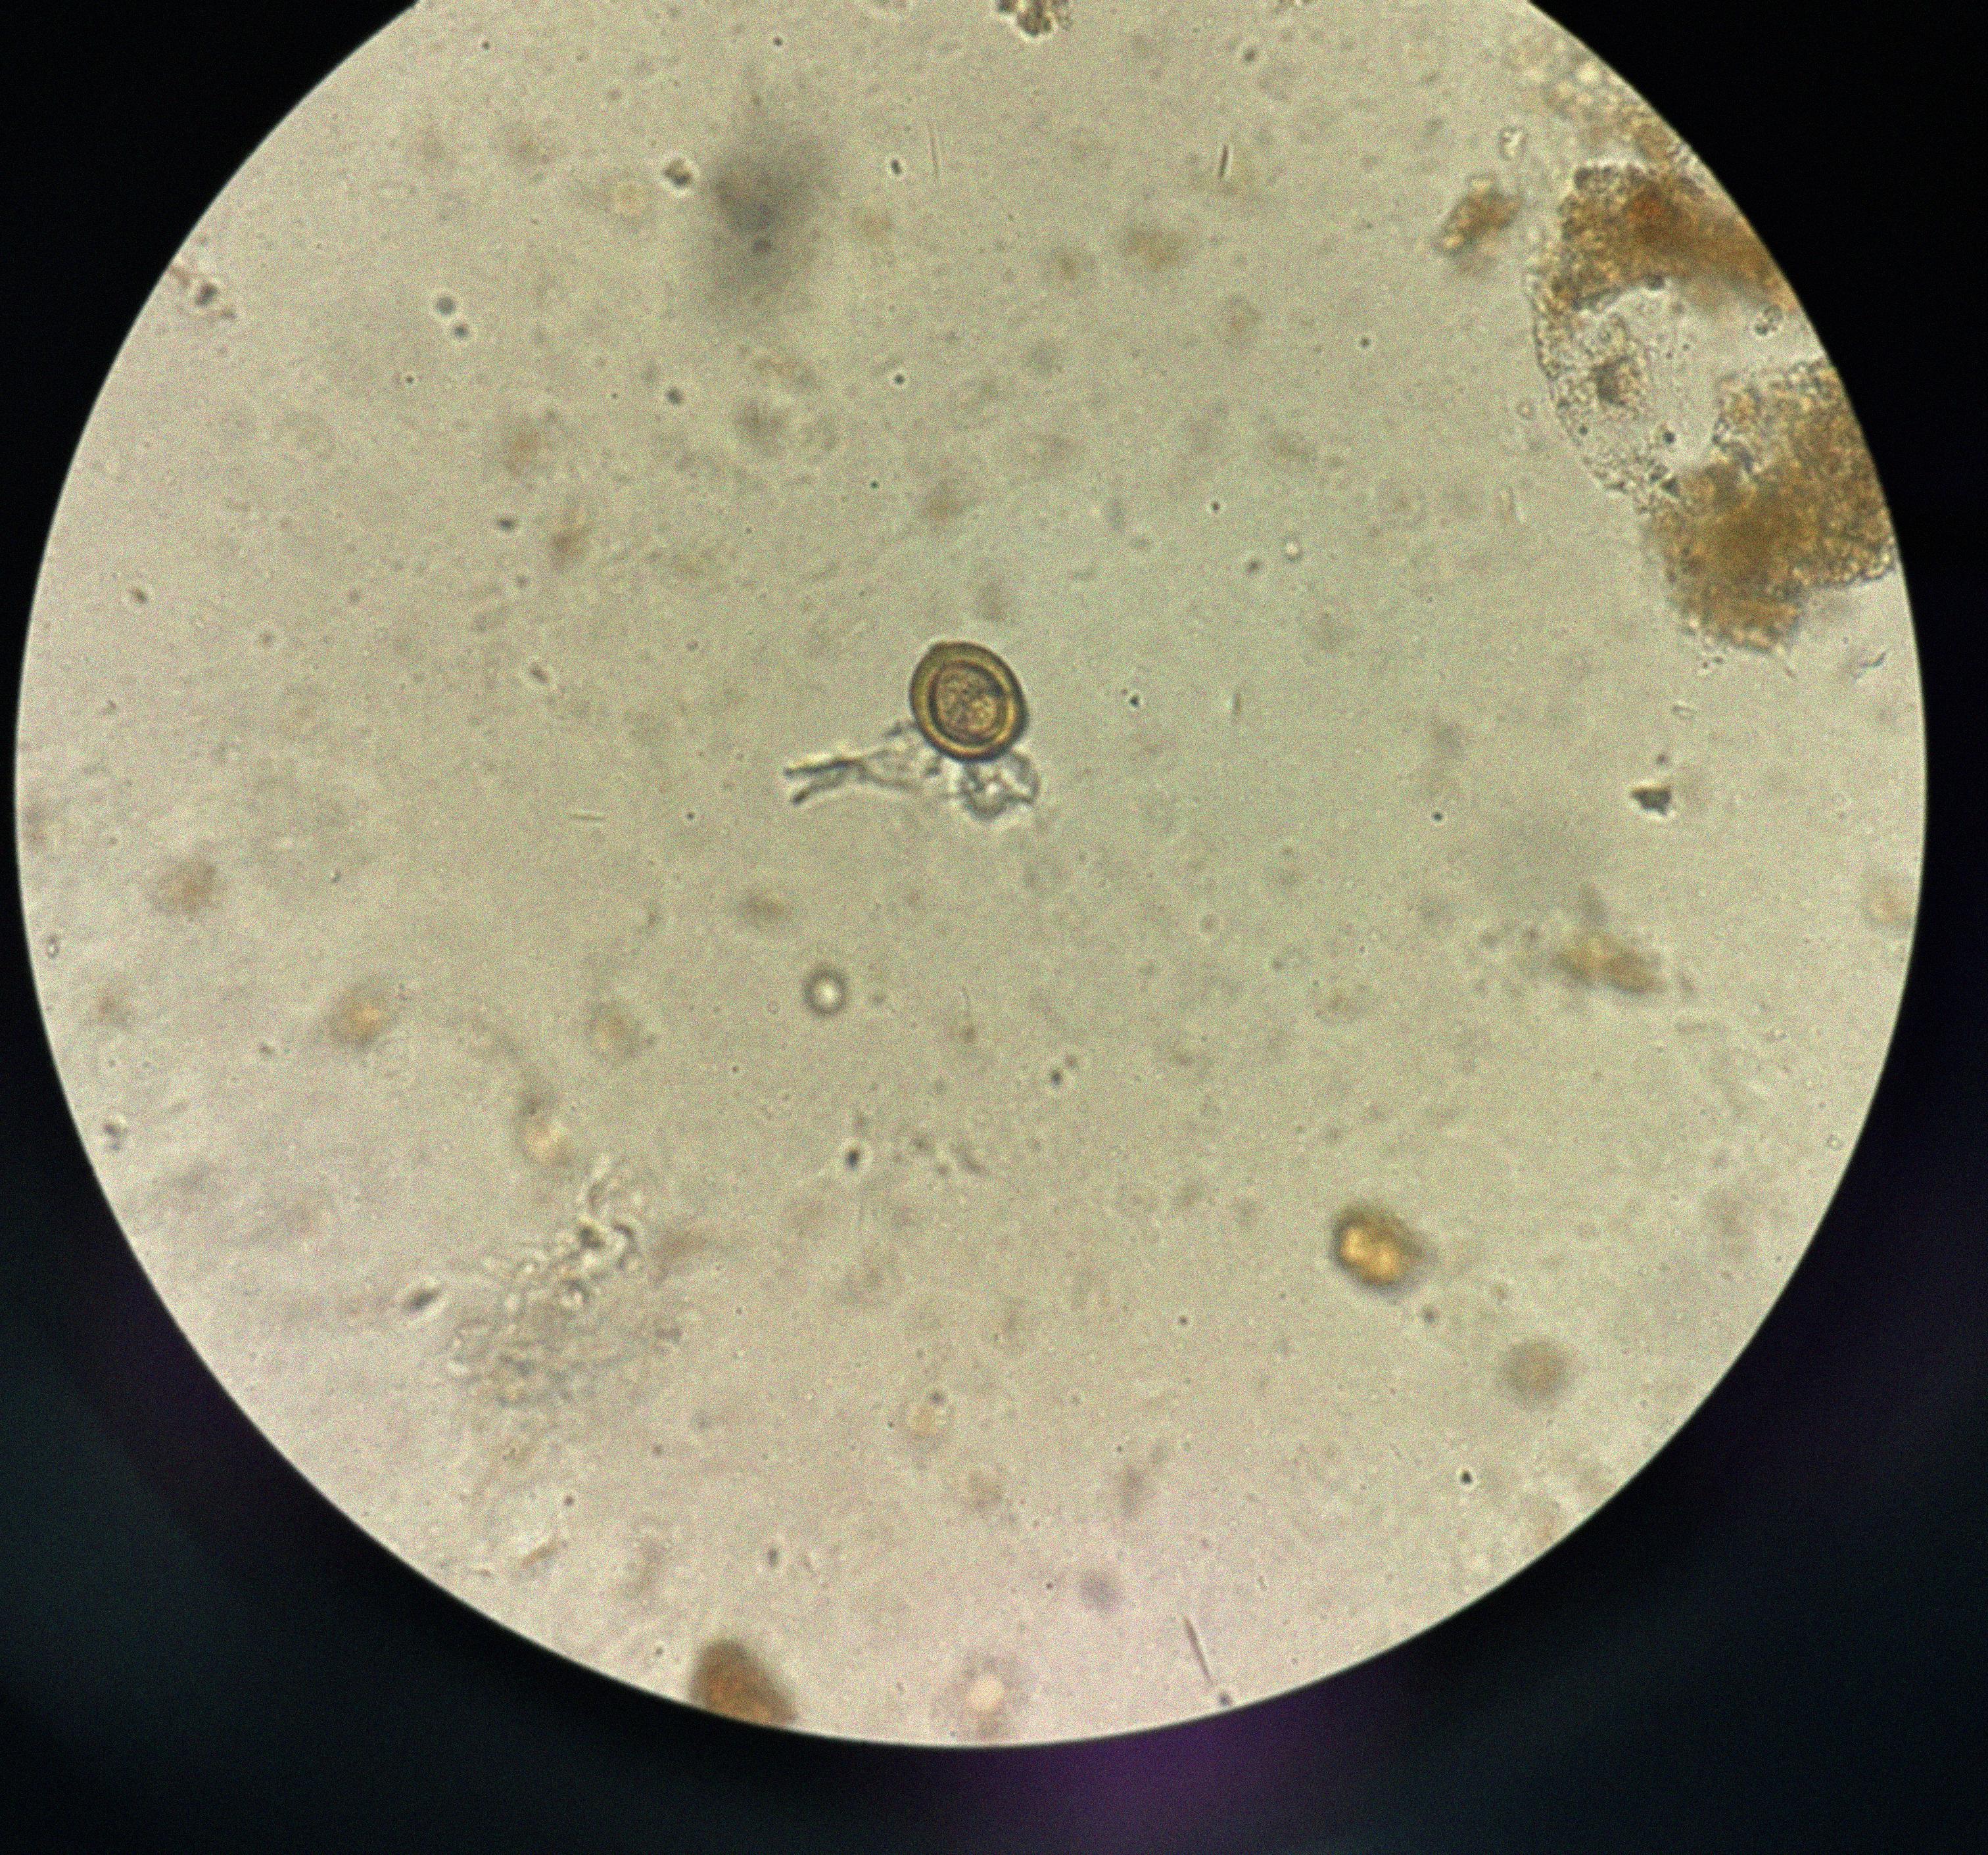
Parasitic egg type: Taenia spp. egg